Question: I want to get the structure content,
to be more clear I have this structure :

And I need to make a filter based on this options of "Etablissement" in the asset publisher
I am using Liferay 6.2 ce ga2.
How to achieve this?
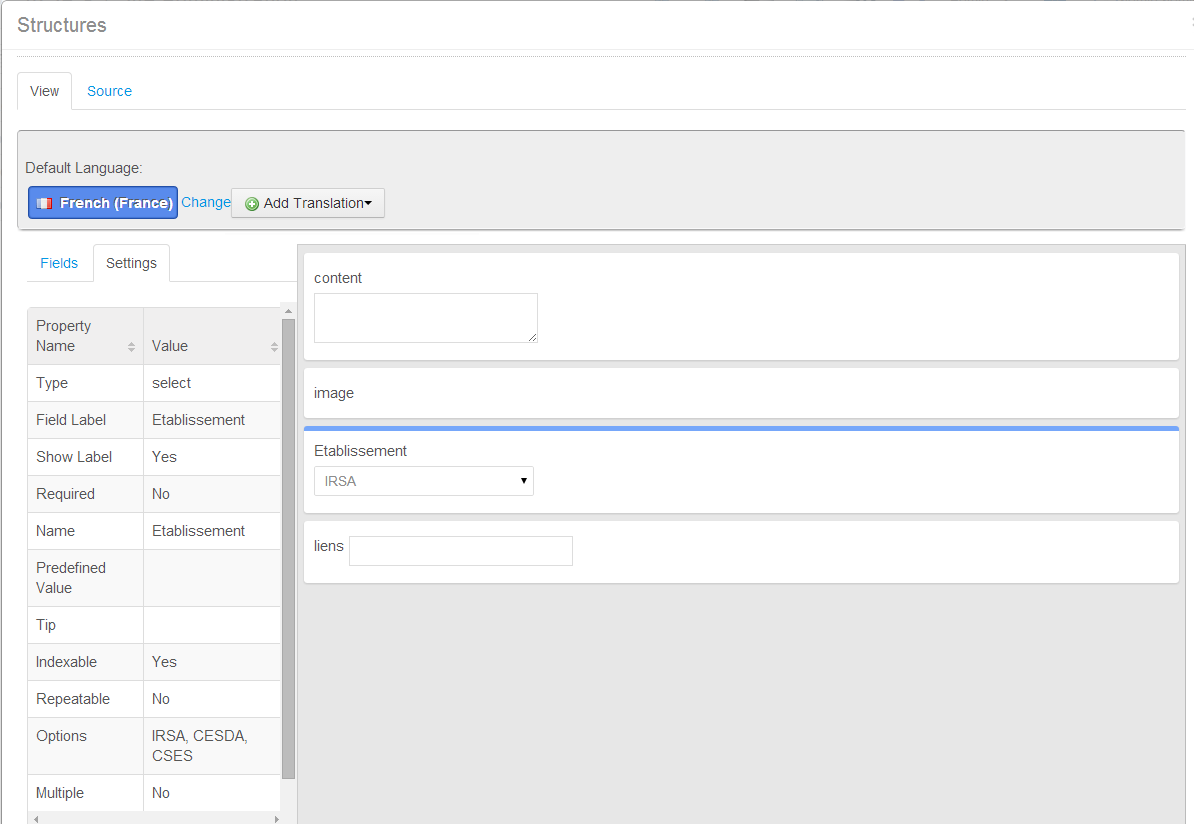
Answer: '''
String structureXSD = "";
List<DDMStructure> structures =null;
try {
structures = DDMStructureLocalServiceUtil.getStructures();
//get all structures
for (DDMStructure structureL : structures) {
if( structureL.getName().indexOf(structureName) > 0){// 0 for empty string
structureXSD = structureL.getXsd();
break;
}
}
'''